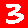
Digit: 3